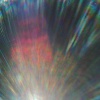
Label: sunburn